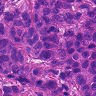
Metastatic tissue present: yes